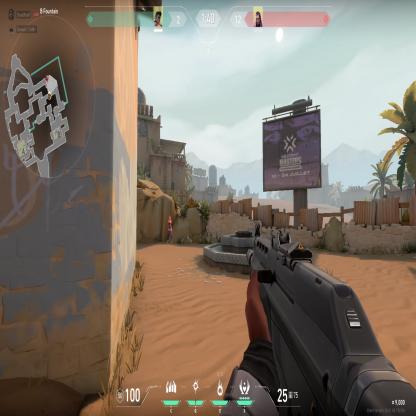
Label: enemy